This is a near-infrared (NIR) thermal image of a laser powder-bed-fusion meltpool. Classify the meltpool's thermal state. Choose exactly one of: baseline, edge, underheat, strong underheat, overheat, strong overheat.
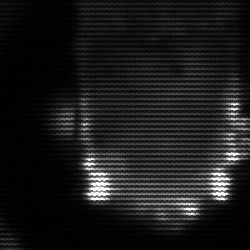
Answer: baseline